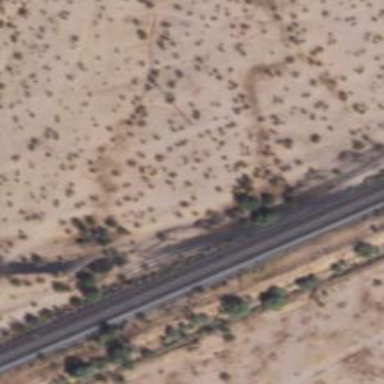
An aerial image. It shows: Abandoned railway.